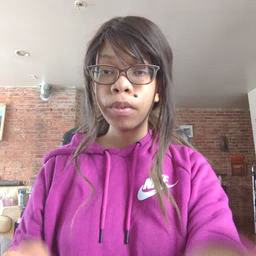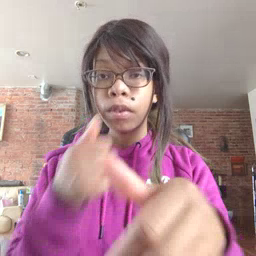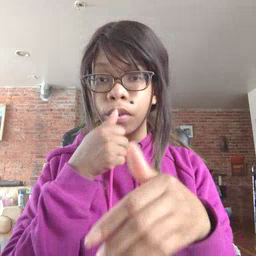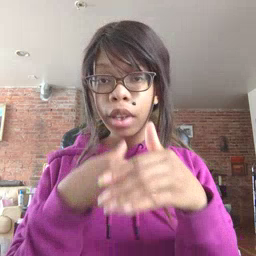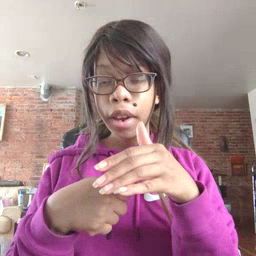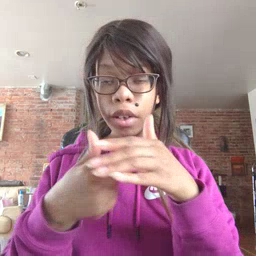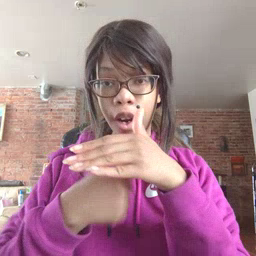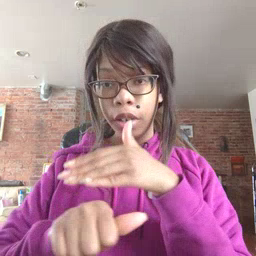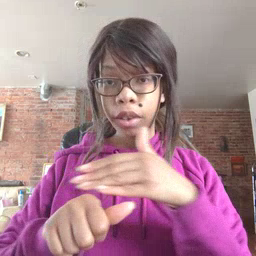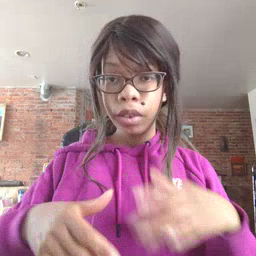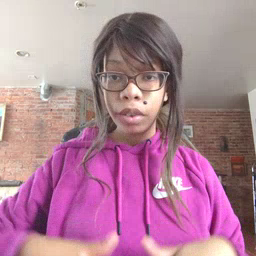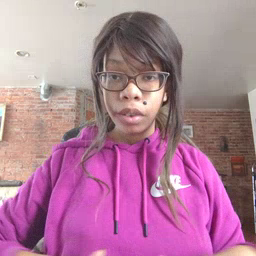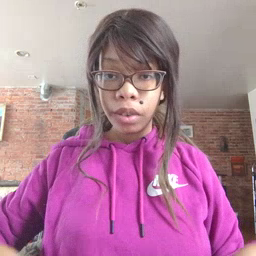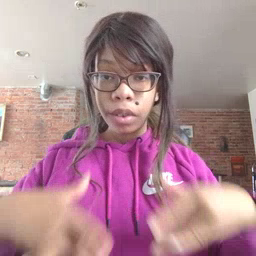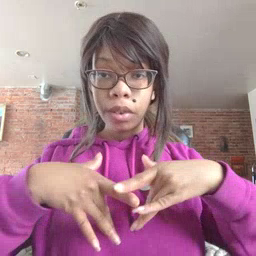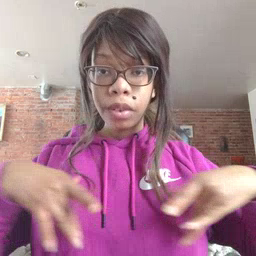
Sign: underwear